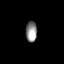
Tissue: prostate
Cell type: Fibroblasts
Senescence score: 0.7911
Nuclear area (px): 225
Mean DAPI intensity: 143.213